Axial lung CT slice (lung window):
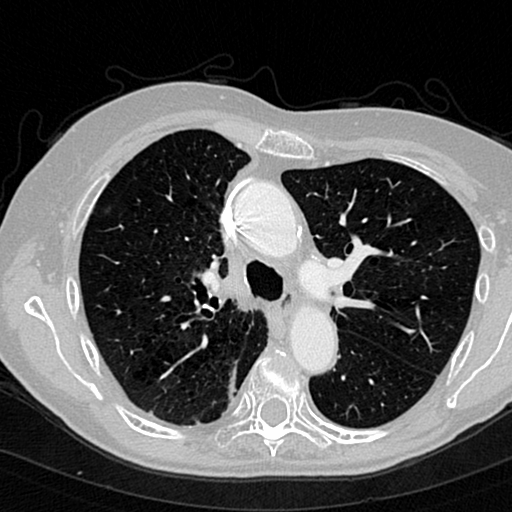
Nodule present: no